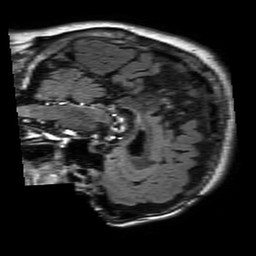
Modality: FLAIR
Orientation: sagittal
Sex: male
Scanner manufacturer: philips
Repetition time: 11 s
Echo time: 0.125 s